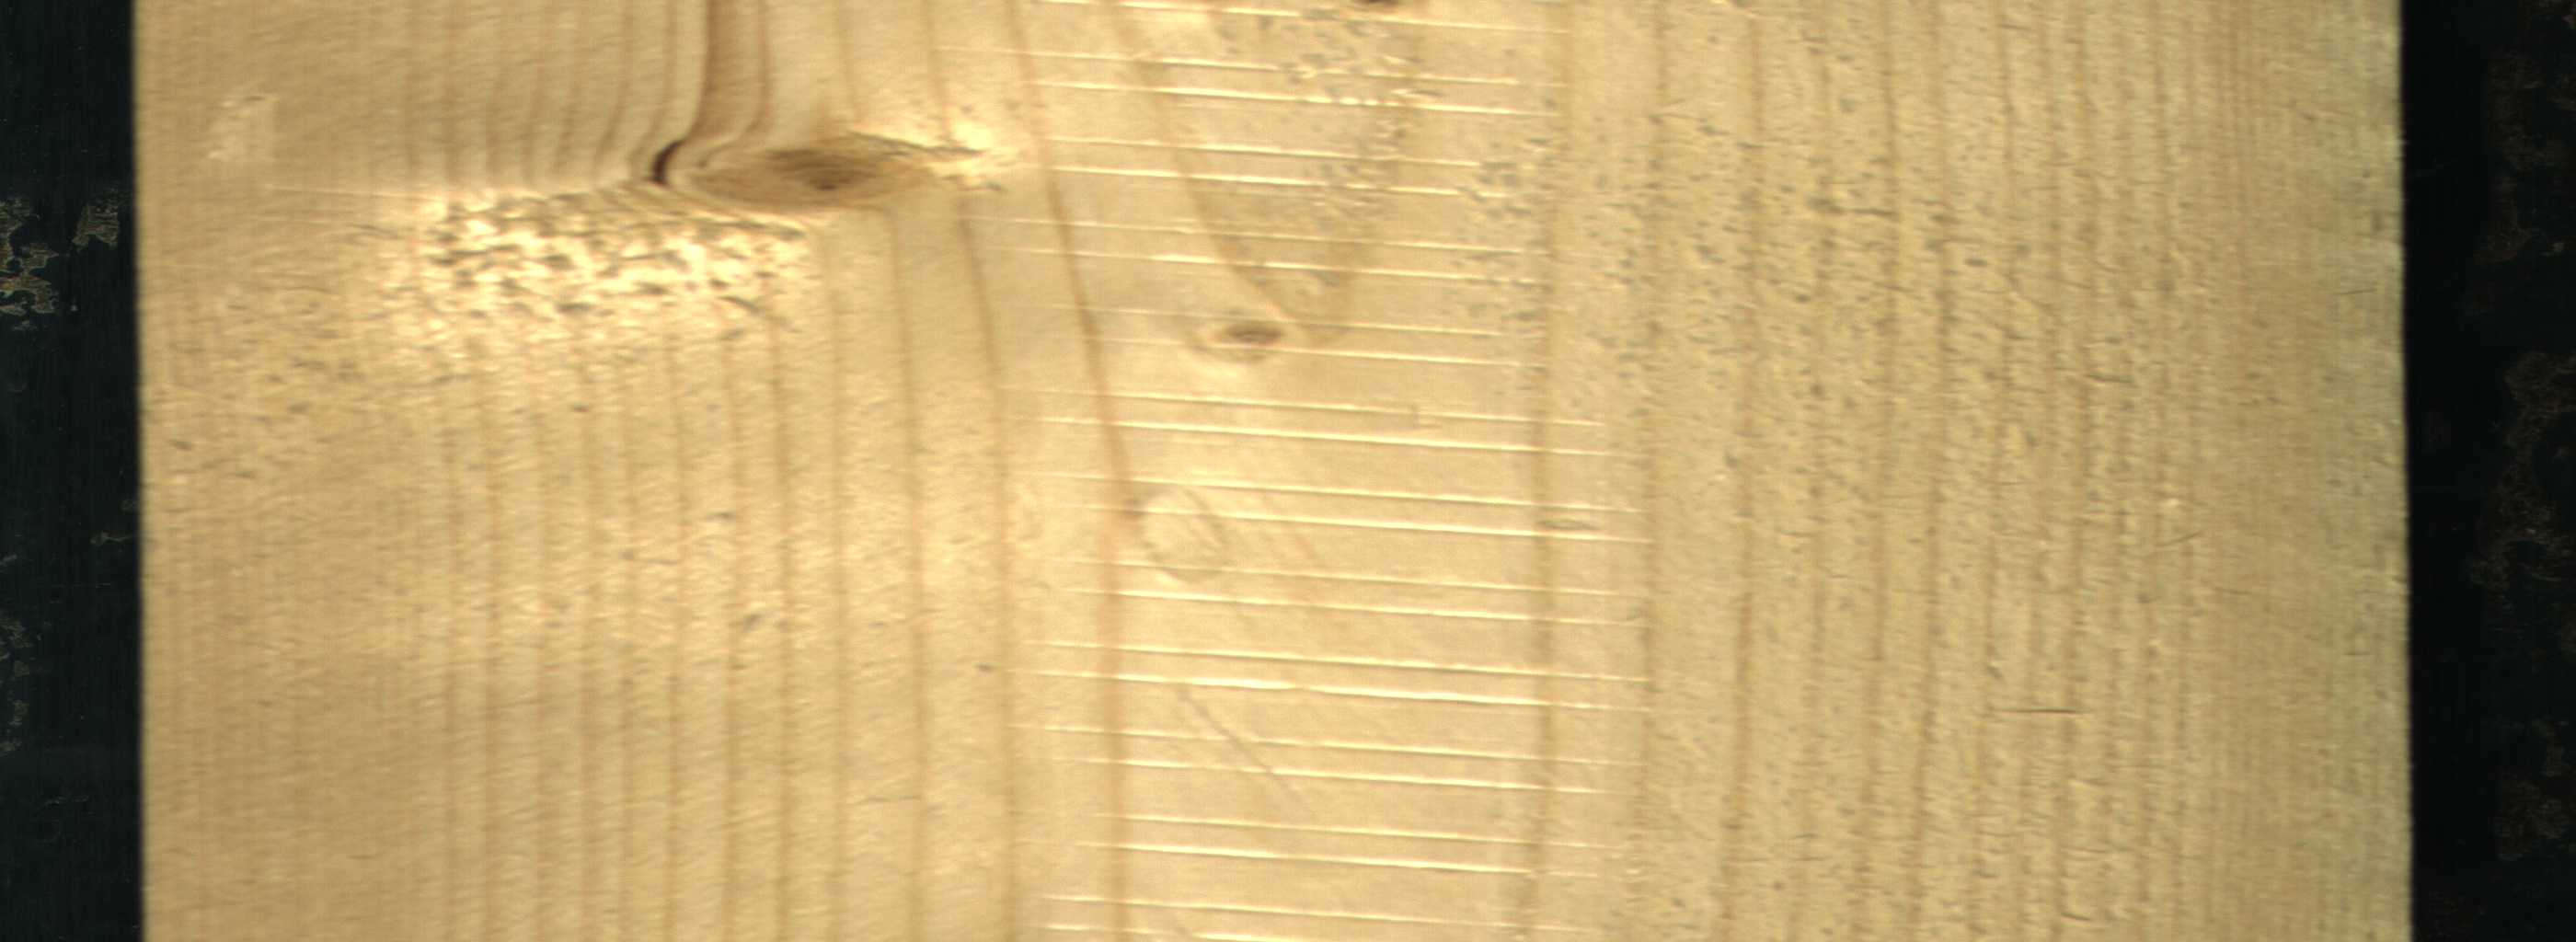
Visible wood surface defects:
Live_Knot